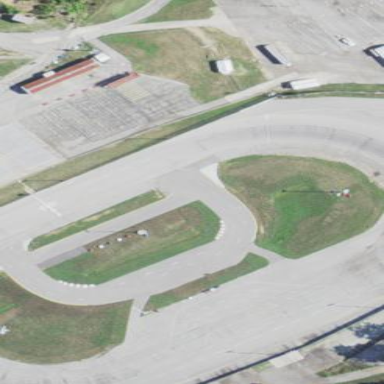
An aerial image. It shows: Paved raceway for motor sports.